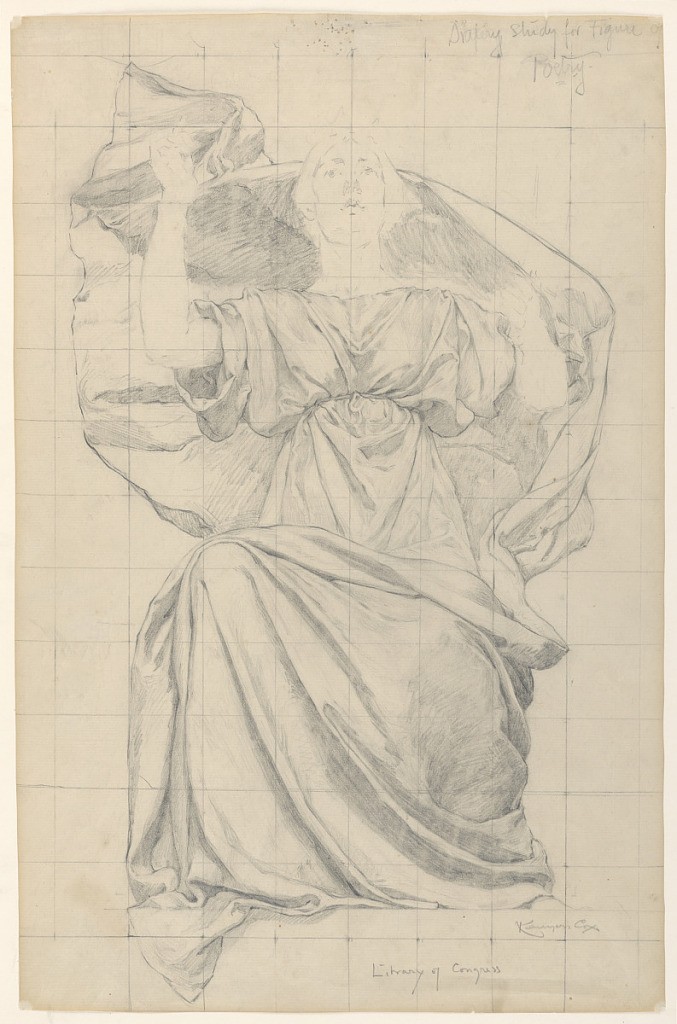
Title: Study for "Poetry," "The Arts," Library of Congress, Washington D.C.
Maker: Kenyon Cox, American, 1856–1919
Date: ca. 1895
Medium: Graphite on paper
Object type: Drawing
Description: A female figure is seated with her arms raised. The paper is squared for transferring the image.